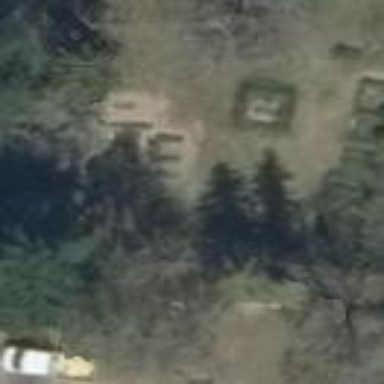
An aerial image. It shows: Grave yard.